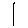
Label: flower